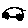
Label: car